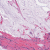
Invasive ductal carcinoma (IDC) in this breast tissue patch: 1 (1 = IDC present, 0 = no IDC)